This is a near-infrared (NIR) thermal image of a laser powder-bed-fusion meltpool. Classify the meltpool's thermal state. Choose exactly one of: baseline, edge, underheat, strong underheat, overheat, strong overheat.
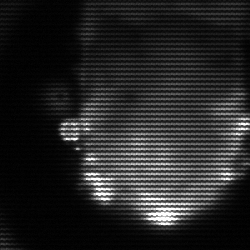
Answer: baseline